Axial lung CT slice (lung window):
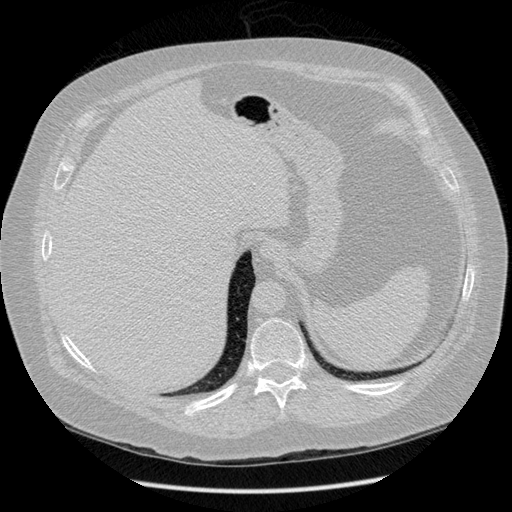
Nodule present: no